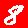
Digit: 8